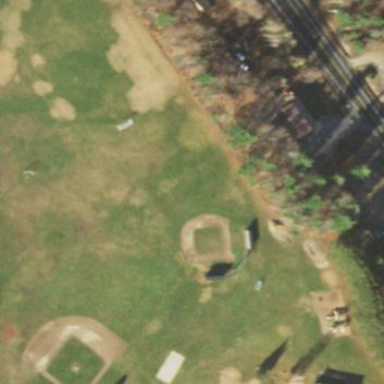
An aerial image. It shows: Baseball pitch for leisure land.